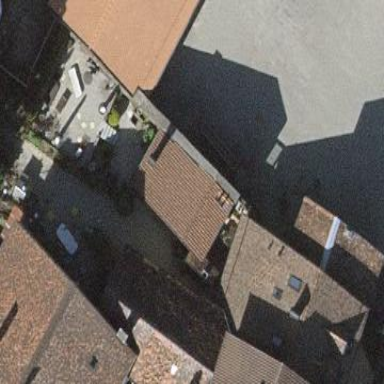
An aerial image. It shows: Simple and straightforward house.